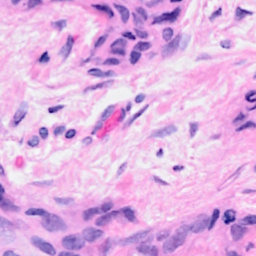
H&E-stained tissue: Breast